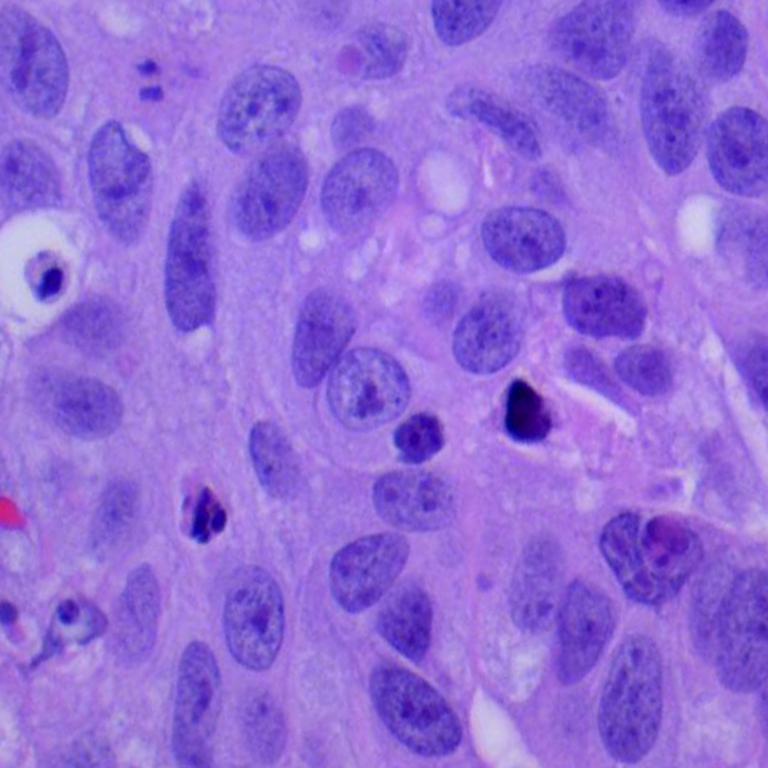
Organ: lung
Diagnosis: squamous carcinomas